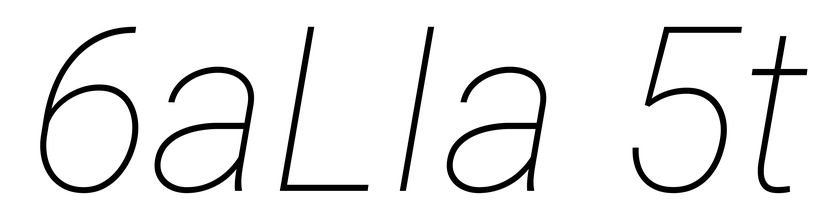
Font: Roboto-Italic_Thin_Italic